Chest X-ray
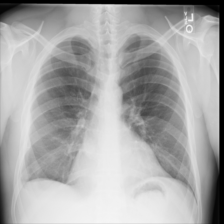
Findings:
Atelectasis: positive
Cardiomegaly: negative
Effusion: positive
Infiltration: negative
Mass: negative
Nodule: negative
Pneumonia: negative
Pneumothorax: negative
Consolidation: negative
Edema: negative
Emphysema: negative
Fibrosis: negative
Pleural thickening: negative
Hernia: negative